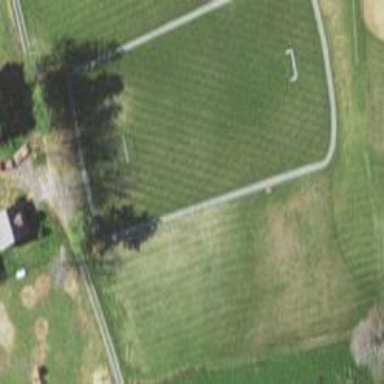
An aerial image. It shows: Soccer pitch for leisureland activities.